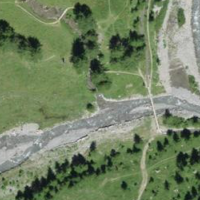
EUNIS habitat code: 23
Species observed at this site:
Rhododendron ferrugineum
Pimpinella major
Aquila chrysaetos
Lotus corniculatus
Bartsia alpina
Euphorbia cyparissias